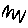
Label: zigzag